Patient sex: M
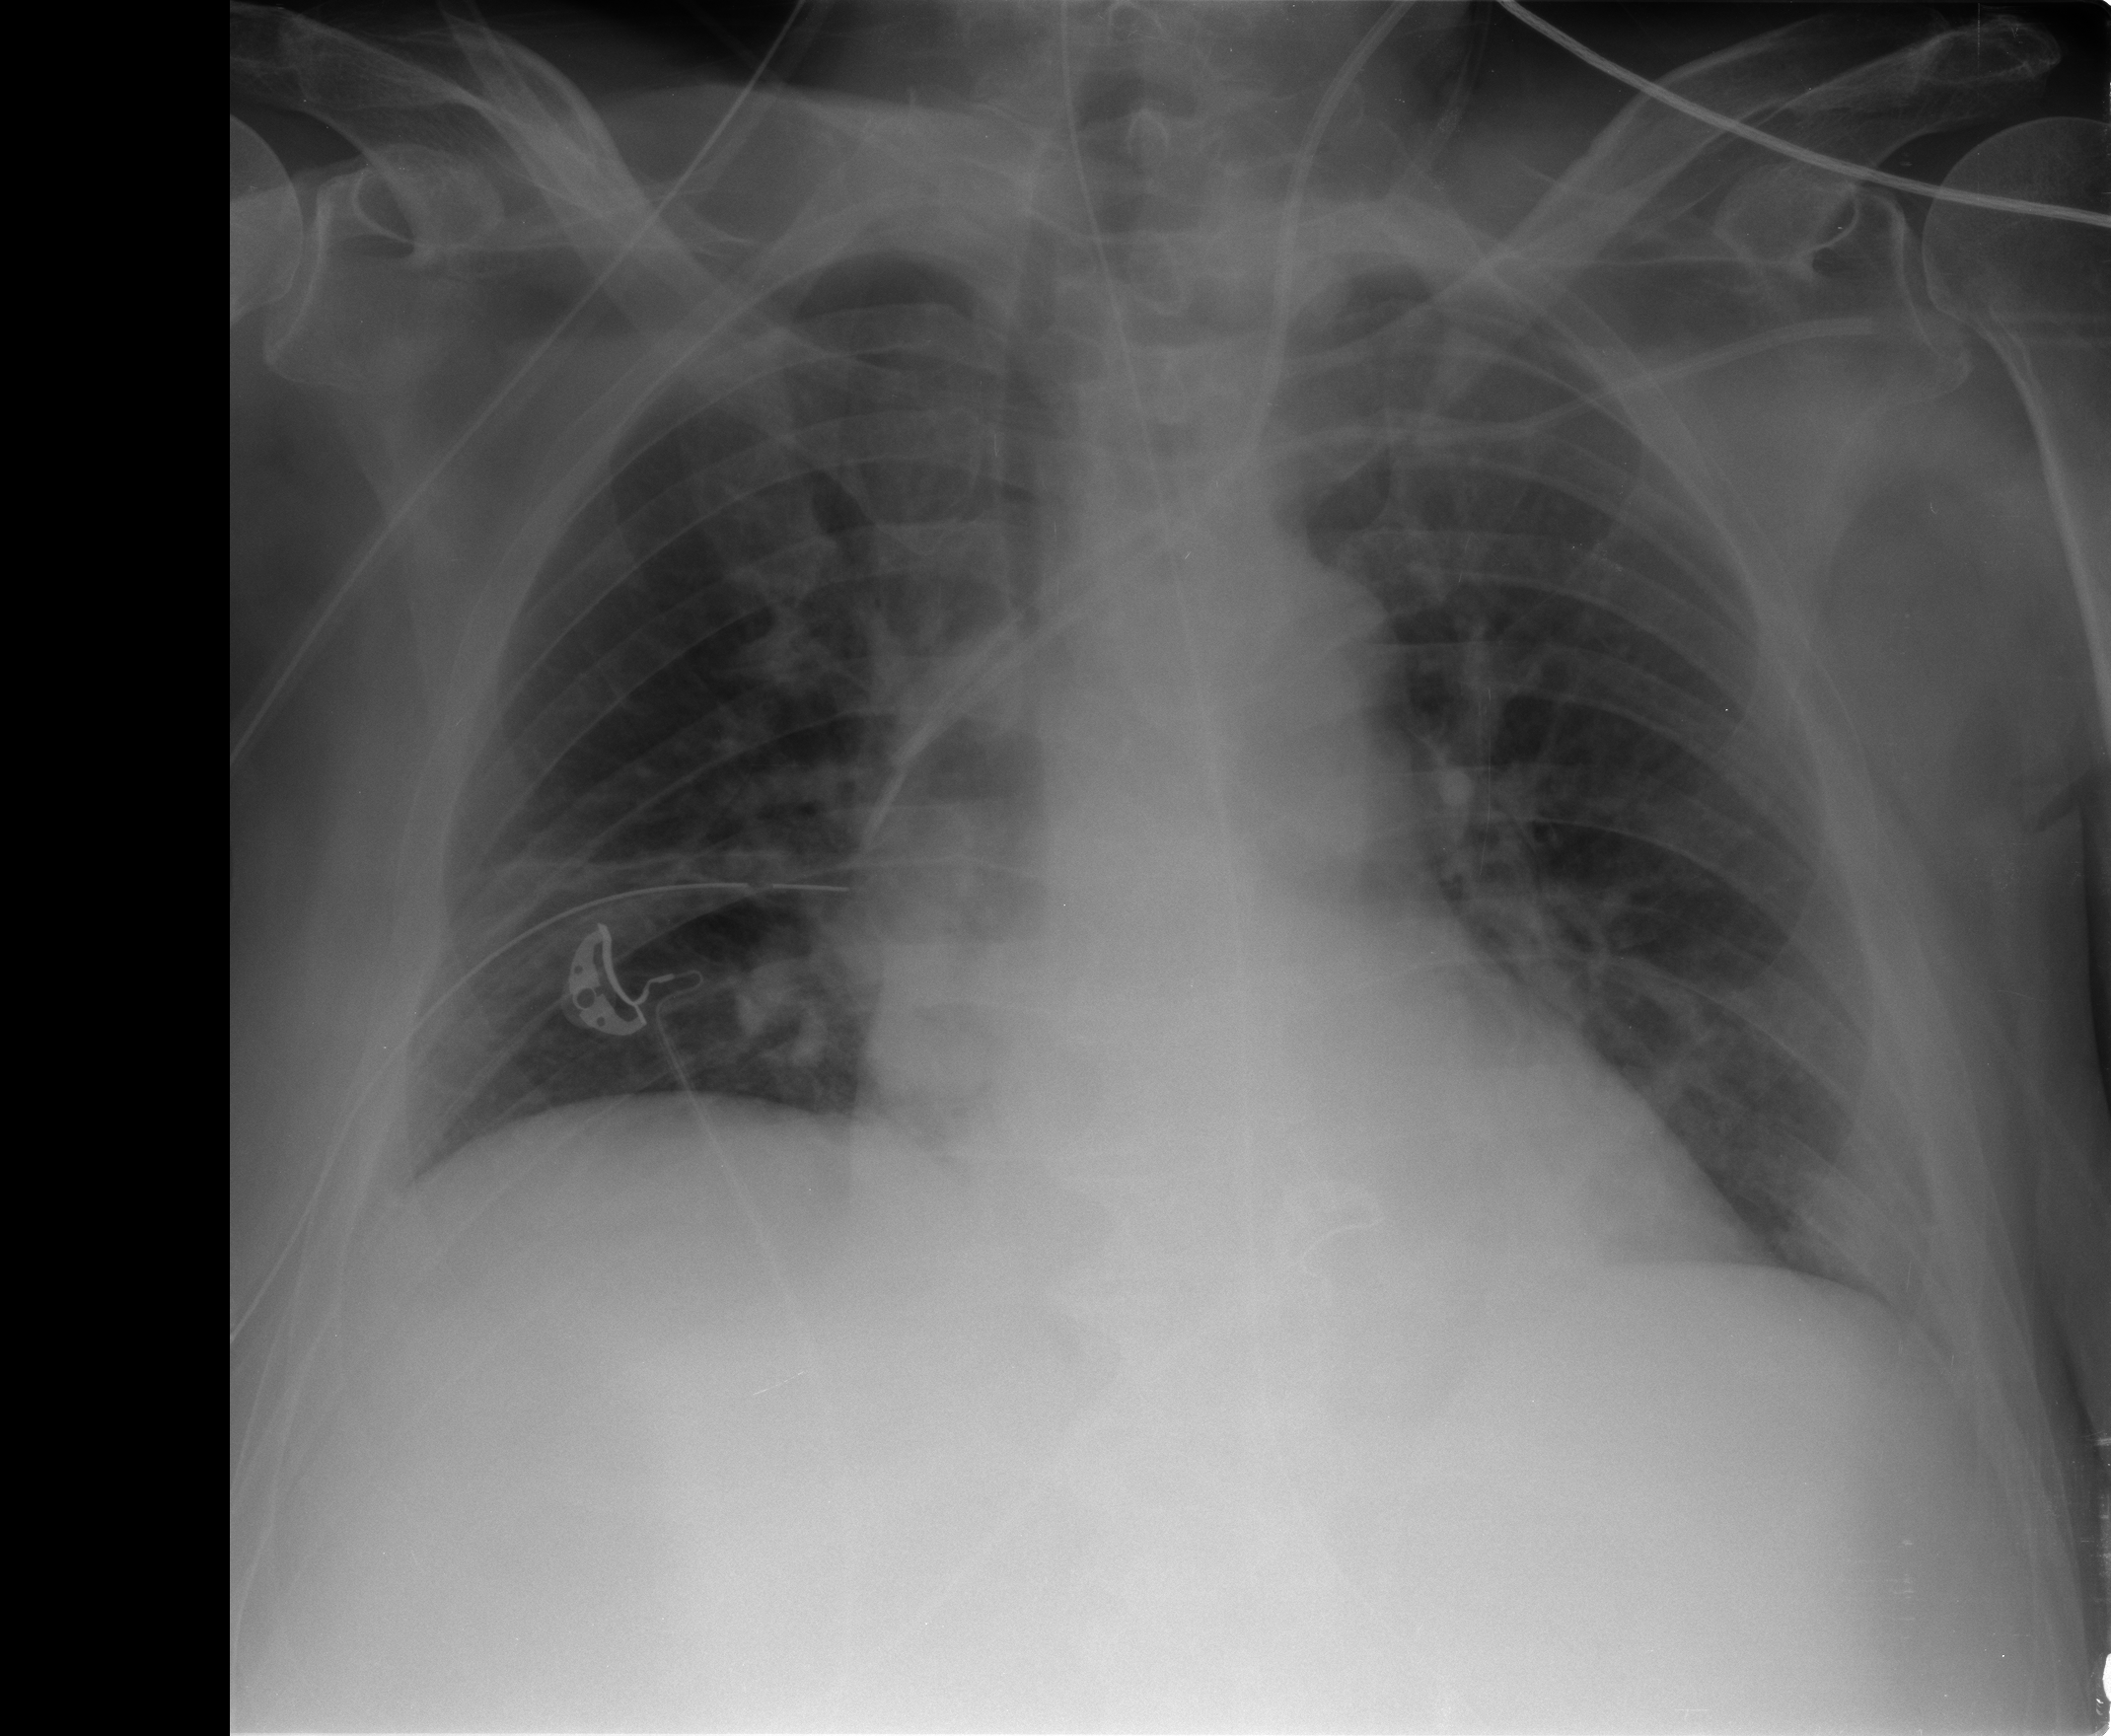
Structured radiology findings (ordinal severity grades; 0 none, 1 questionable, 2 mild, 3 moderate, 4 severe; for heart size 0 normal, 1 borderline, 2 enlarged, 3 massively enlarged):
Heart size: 2
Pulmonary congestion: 2
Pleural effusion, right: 0
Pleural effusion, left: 0
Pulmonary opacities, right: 2
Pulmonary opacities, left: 0
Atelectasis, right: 2
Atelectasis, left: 2